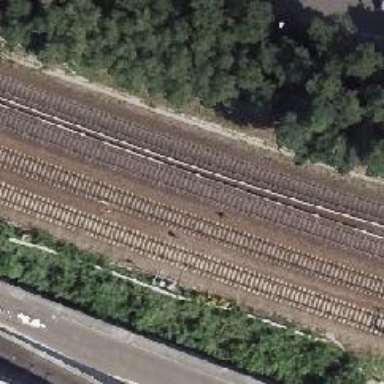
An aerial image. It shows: Railway signal.